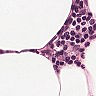
Metastatic tissue present: no